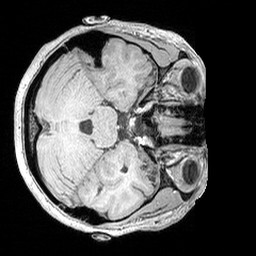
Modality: MP2RAGE
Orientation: axial
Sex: female
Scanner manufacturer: siemens
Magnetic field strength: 3 T
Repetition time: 5 s
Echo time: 0.00292 s